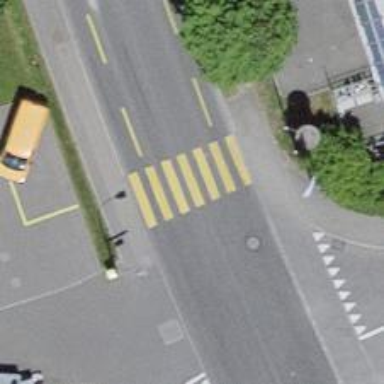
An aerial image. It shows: Marked crossing on the road.